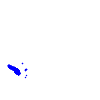
Particle: electron